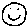
Label: smiley face